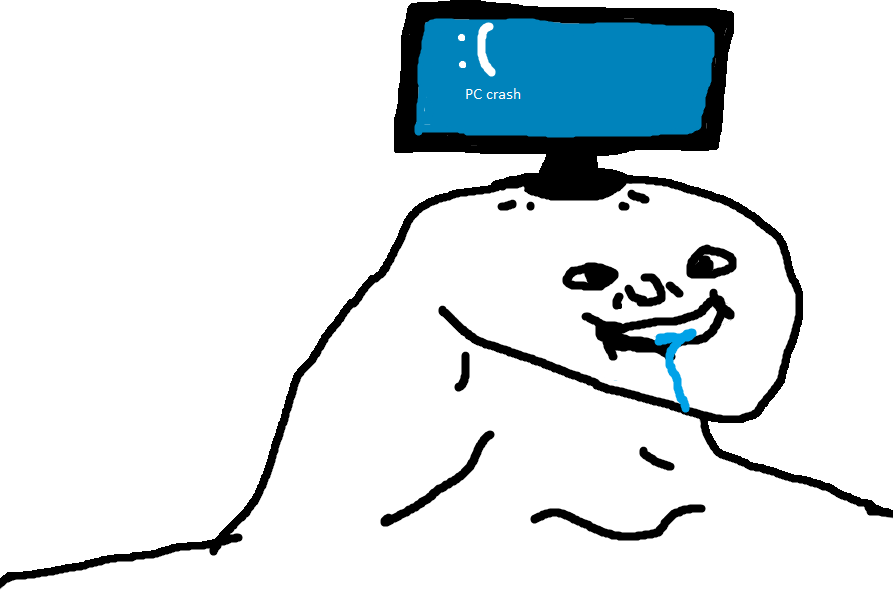
Label: 5_Brainlet